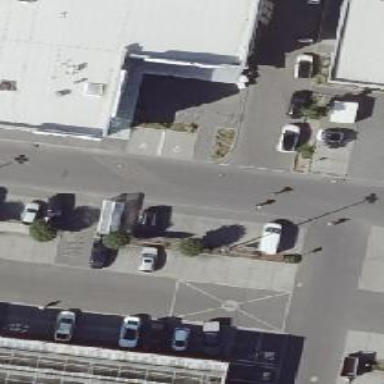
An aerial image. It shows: Asphalt street-side parking area.